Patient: sex M, age 66
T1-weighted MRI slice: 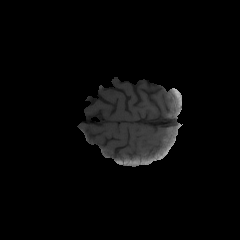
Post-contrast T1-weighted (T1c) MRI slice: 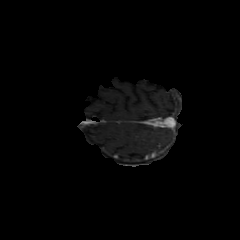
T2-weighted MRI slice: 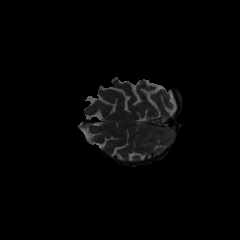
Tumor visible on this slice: no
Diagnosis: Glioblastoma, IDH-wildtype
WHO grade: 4